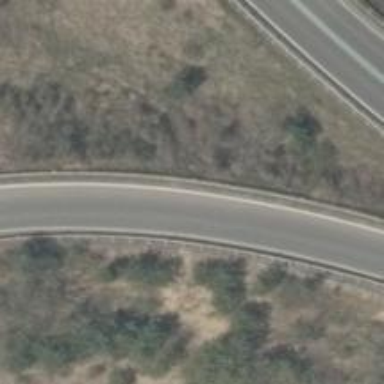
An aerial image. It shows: Trunk link highway with asphalt surface.